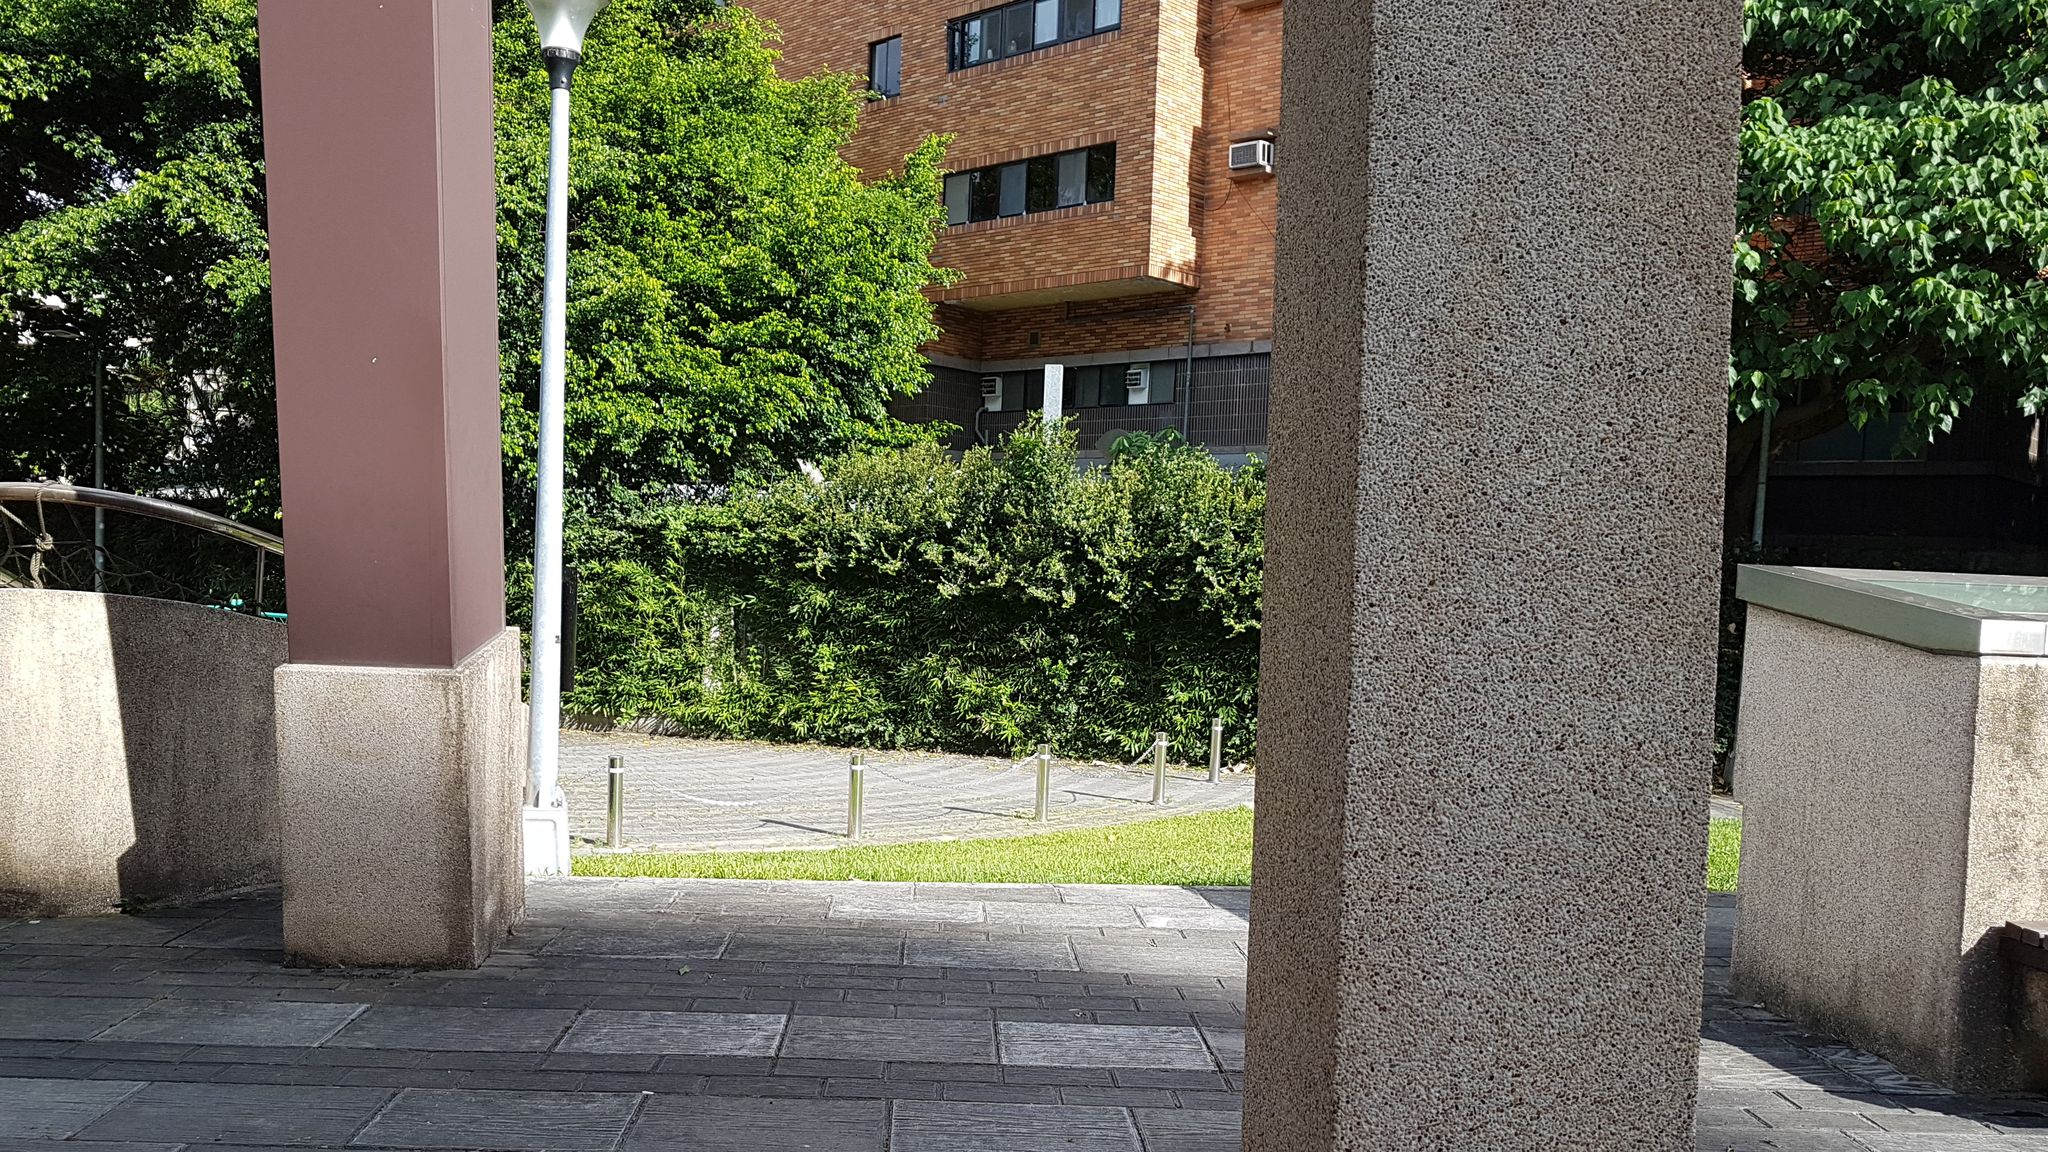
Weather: clear
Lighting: day
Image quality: good
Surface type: walking surface
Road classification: path, footway
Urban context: urban centre
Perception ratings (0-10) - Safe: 5.06, Lively: 6.43, Beautiful: 8.34, Boring: 4.73, Depressing: 6.15, Wealthy: 9.53